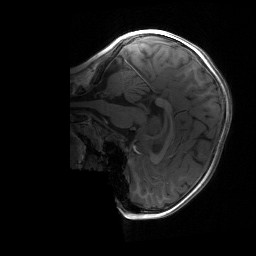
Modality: T1w
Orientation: sagittal
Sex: female
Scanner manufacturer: siemens
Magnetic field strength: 3 T
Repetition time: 1.9 s
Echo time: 0.00243 s